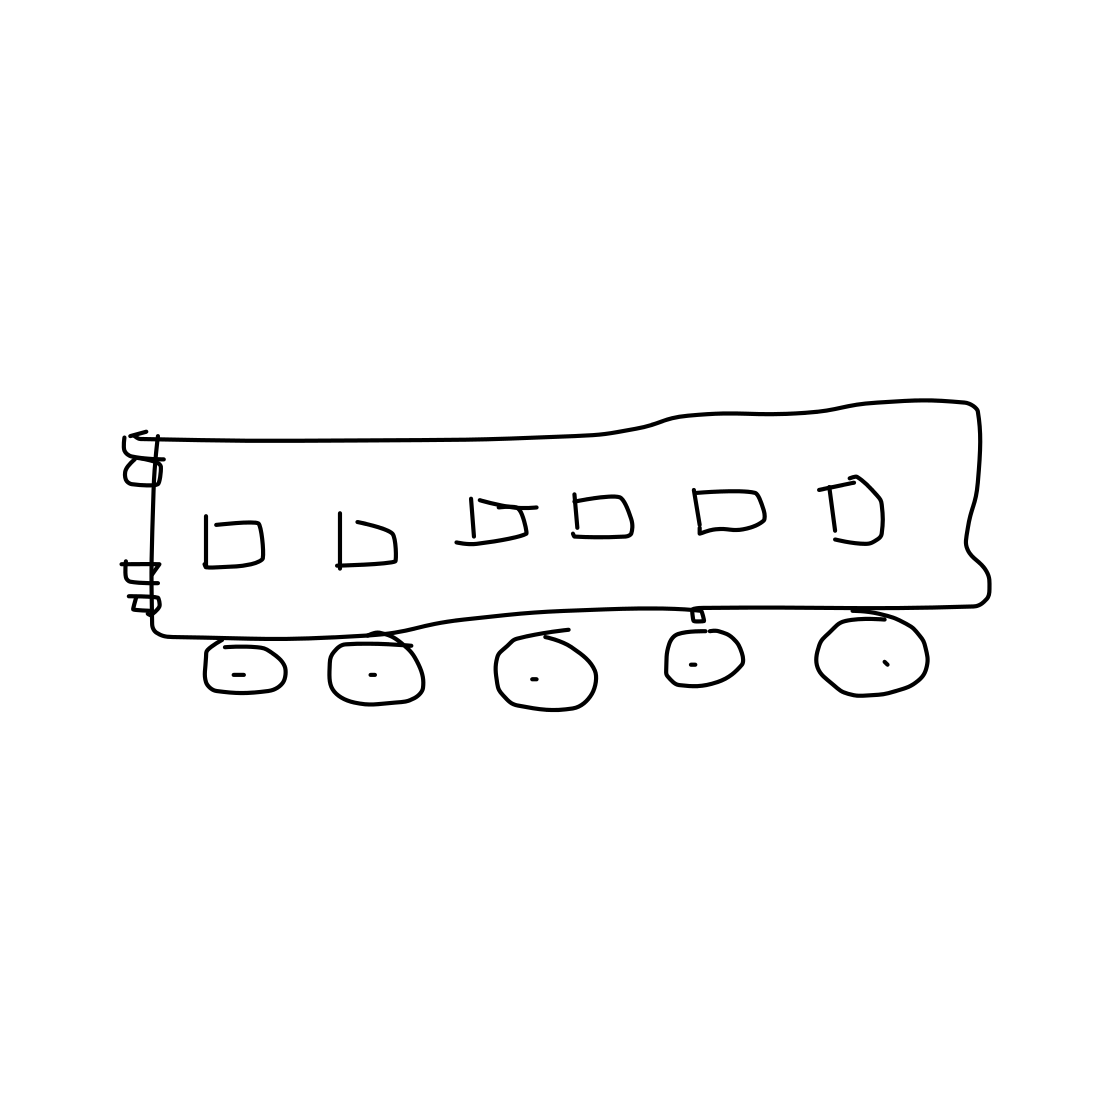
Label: train